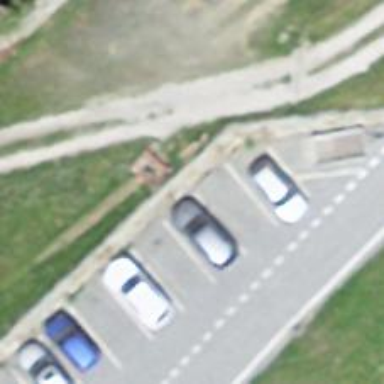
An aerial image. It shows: Charging station.